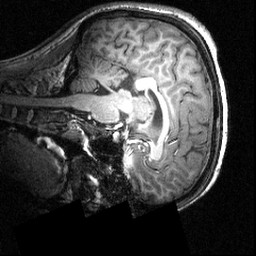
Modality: T1w
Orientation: sagittal
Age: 21
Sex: male
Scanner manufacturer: siemens
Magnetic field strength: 3.951 T
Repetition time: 1.5 s
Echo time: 0.00335 s